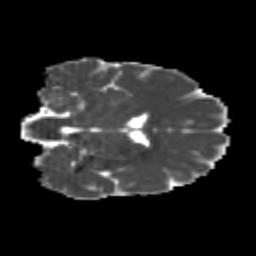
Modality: MD
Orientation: coronal
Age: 24
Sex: male
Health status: healthy
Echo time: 0.074 s